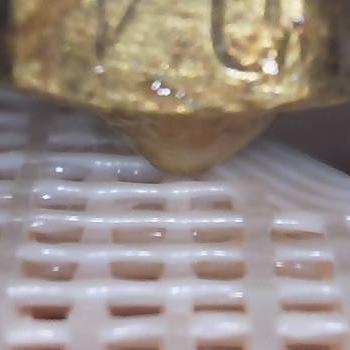
Flow rate: 56%